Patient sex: F
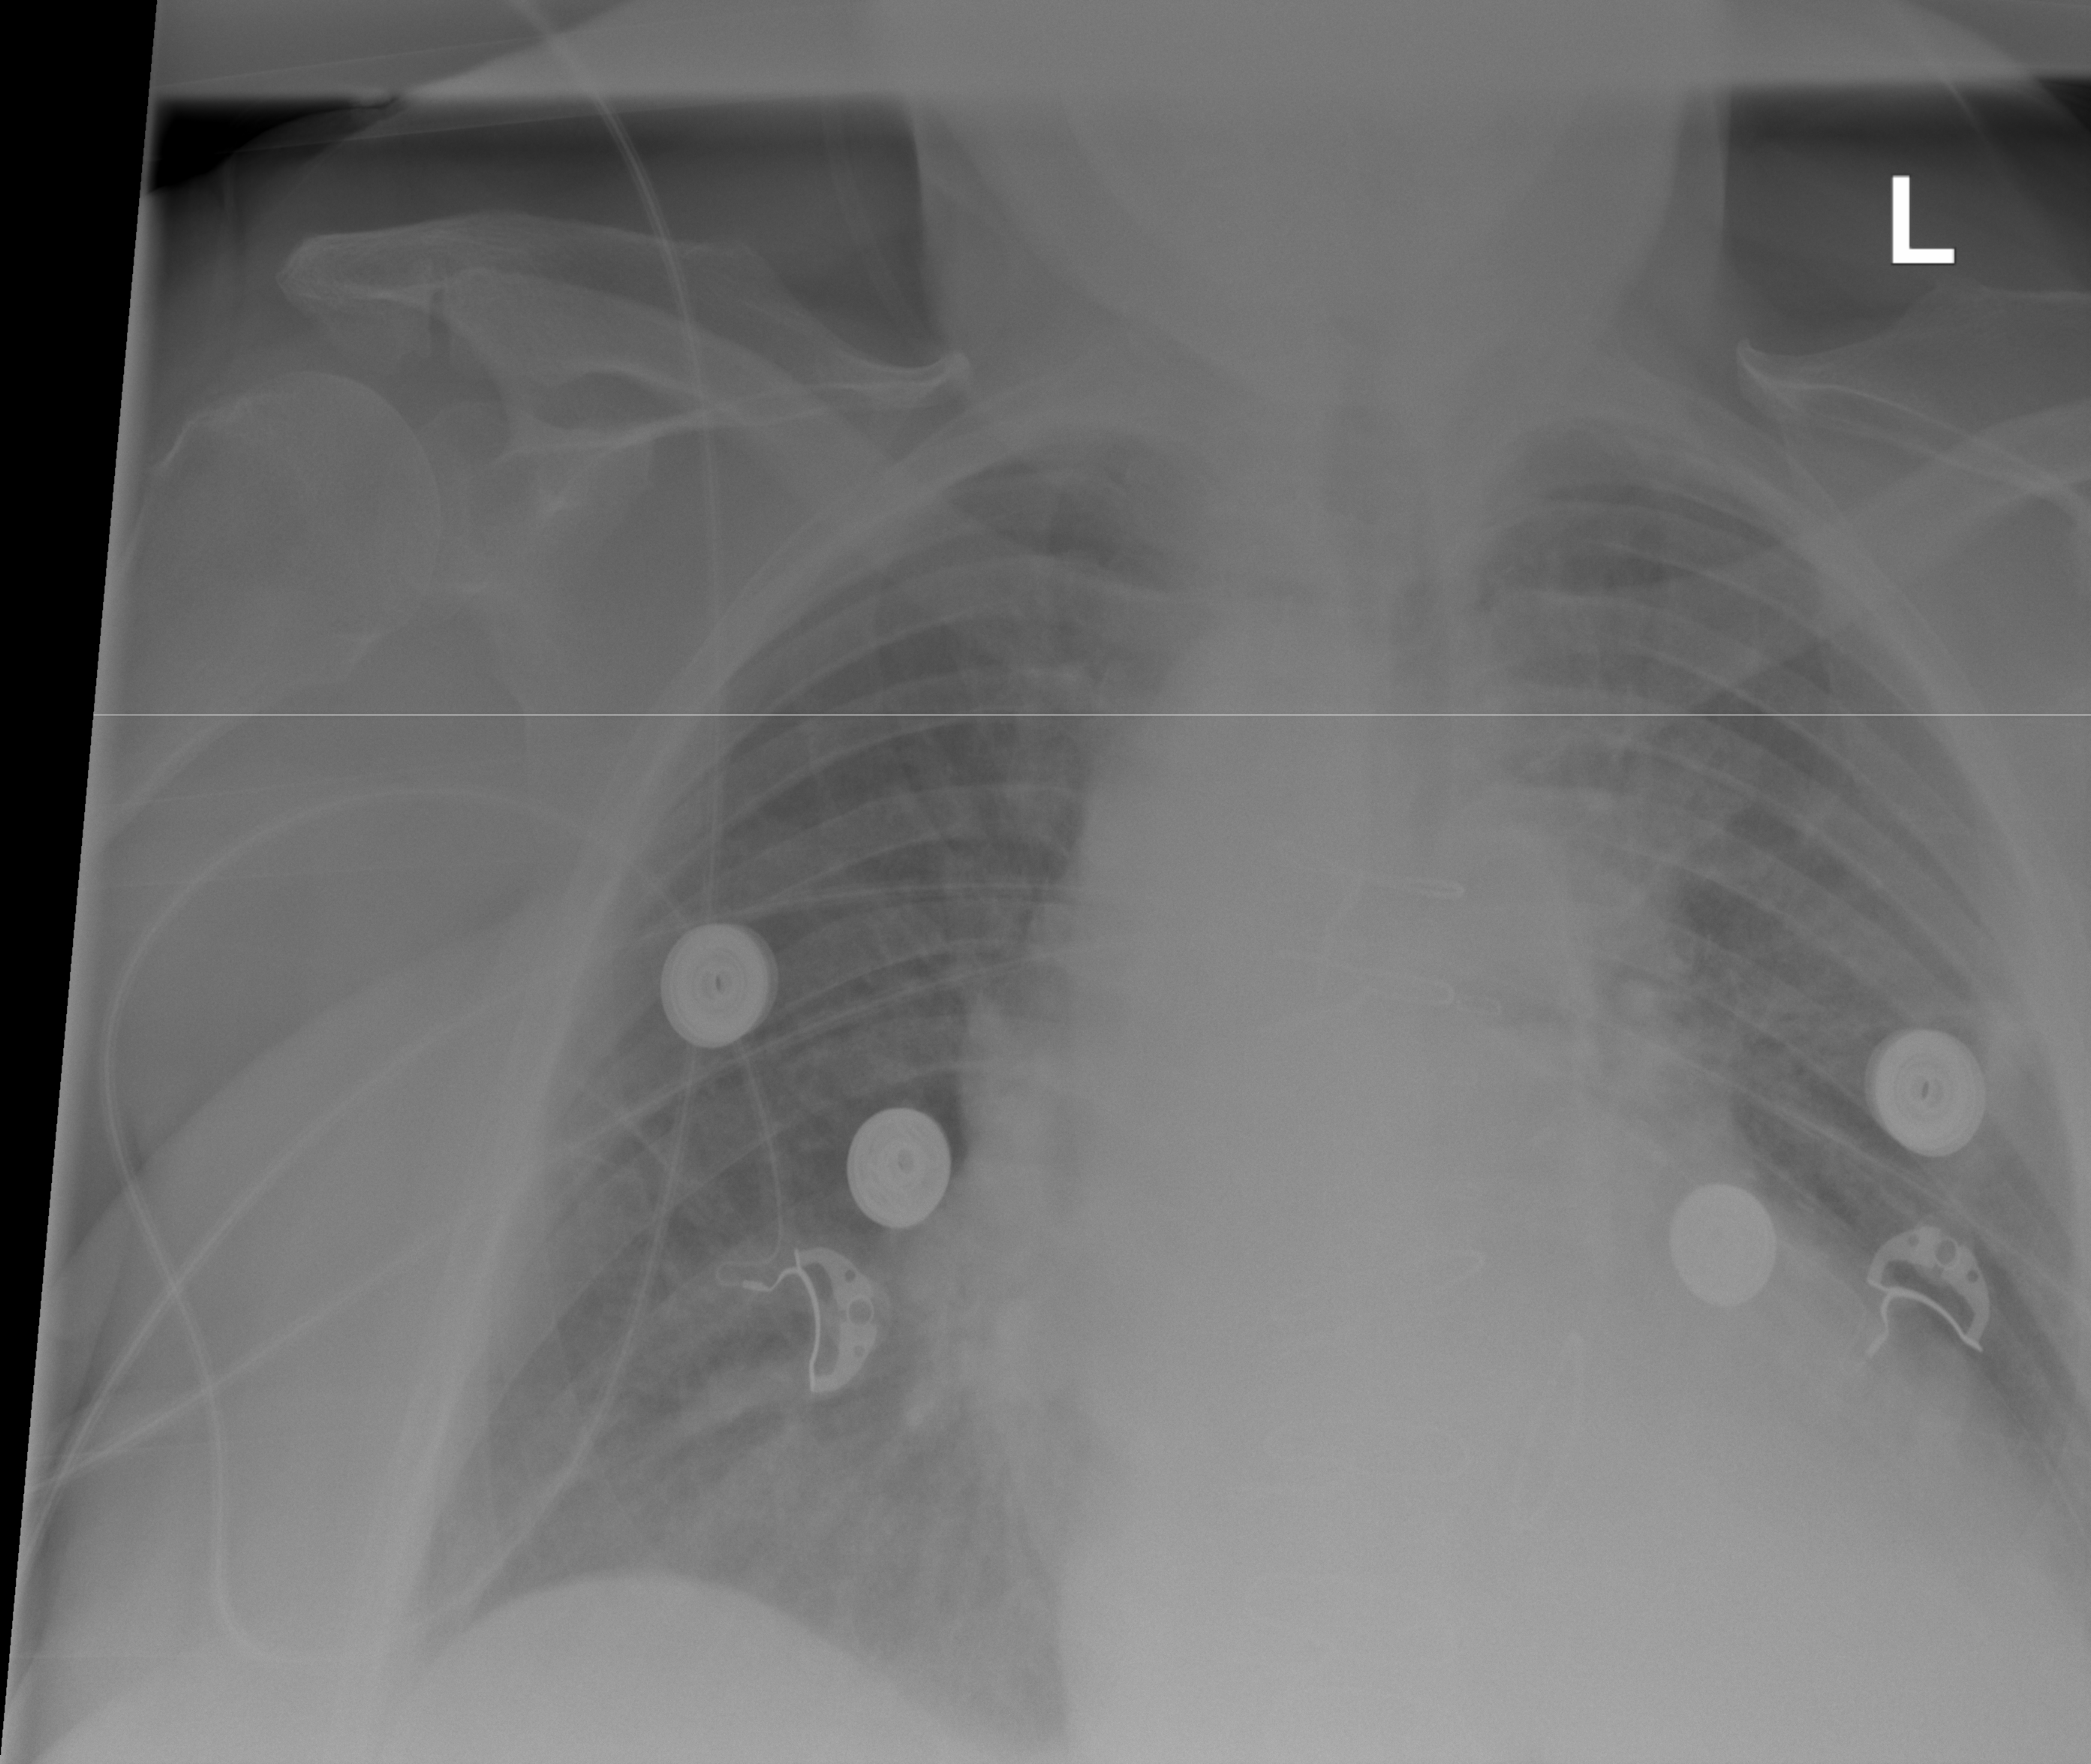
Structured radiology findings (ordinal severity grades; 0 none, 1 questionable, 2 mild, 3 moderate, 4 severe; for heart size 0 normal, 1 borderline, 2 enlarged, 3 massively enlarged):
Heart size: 2
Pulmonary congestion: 0
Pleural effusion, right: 2
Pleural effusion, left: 2
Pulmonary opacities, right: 0
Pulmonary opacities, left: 0
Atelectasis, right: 2
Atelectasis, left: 2